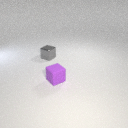
small purple rubber cube to the right of small gray metal cube